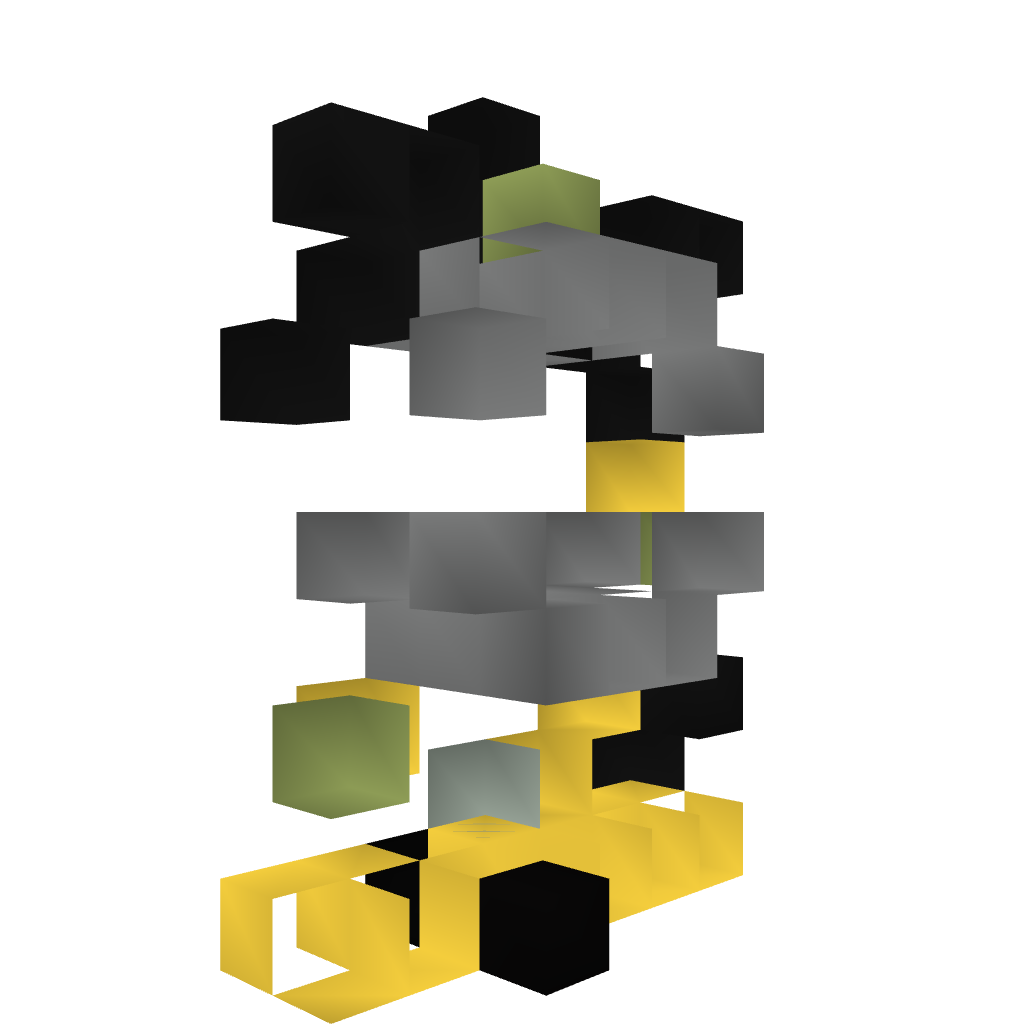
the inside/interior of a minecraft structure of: Door 3x3